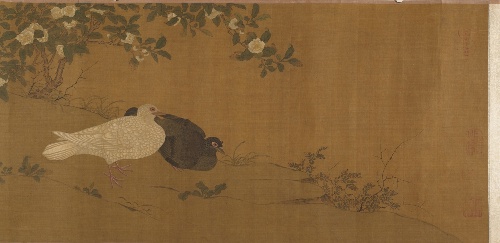
Title: 明/清   佚名   舊傳艾宣    鵪鶉   卷|Quail
Artist: Unidentified artist
Object type: Handscroll
Classification: Paintings
Medium: Handscroll; ink and color on silk
Culture: China
Period: Ming (1368–1644)–Qing (1644–1911) dynasty
Dimensions: 12 15/16 x 78 5/8 in. (32.9 x 199.7 cm)
Department: Asian Art
Credit line: John Stewart Kennedy Fund, 1913
Accession year: 1913
Repository: Metropolitan Museum of Art, New York, NY
Tags: Birds|Flowers